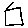
Label: square